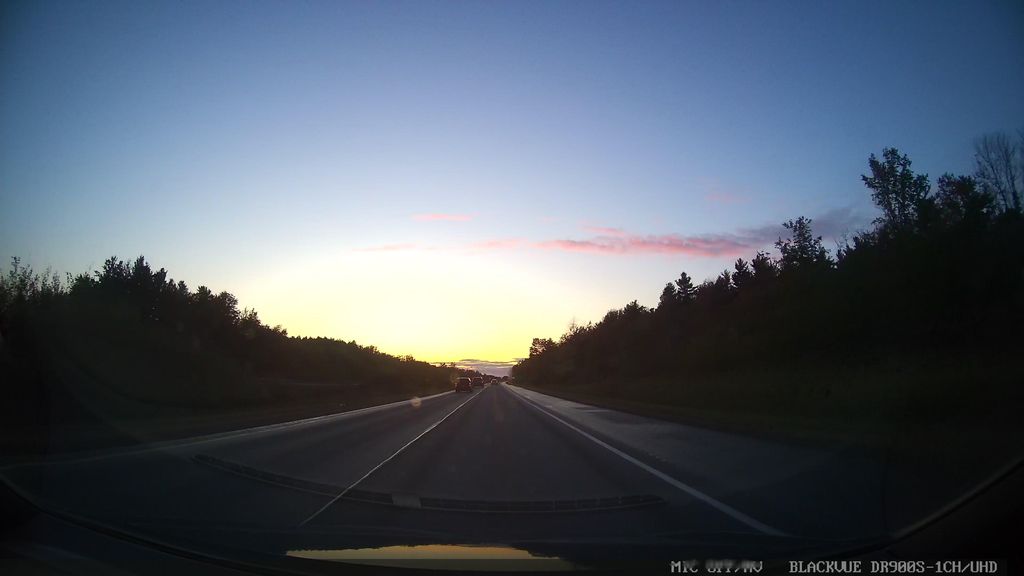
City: ottawa-gatineau